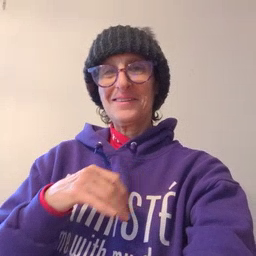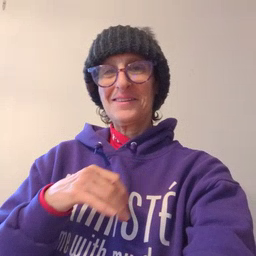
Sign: fine